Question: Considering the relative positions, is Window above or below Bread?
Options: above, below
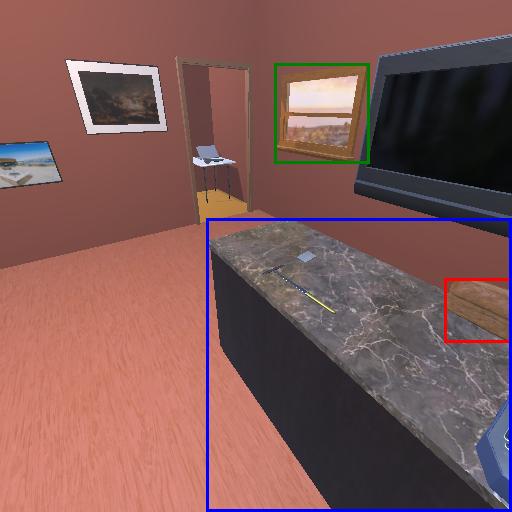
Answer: above